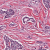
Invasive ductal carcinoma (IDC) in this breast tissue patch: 1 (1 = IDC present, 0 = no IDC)